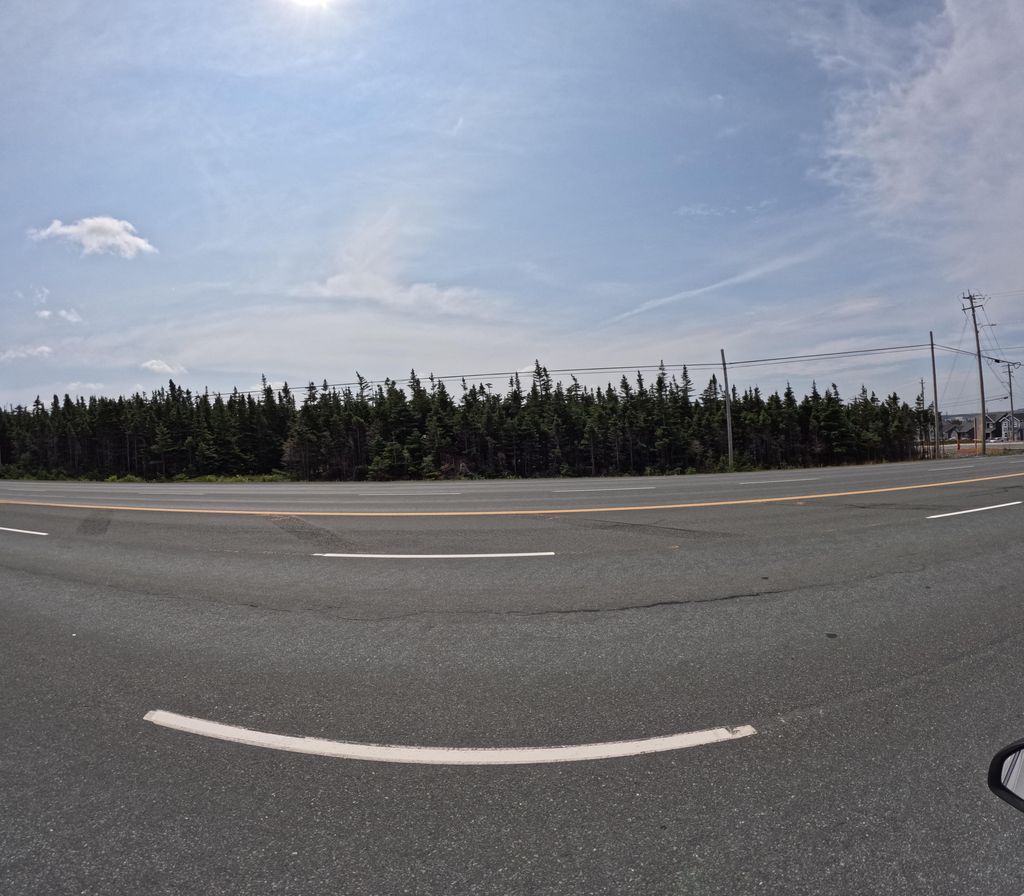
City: st_johns